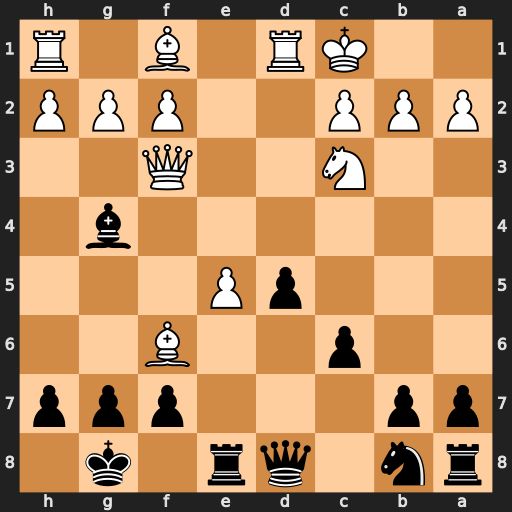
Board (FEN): rn1qr1k1/pp3ppp/2p2B2/3pP3/6b1/2N2Q2/PPP2PPP/2KR1B1R
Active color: b
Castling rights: -
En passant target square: -
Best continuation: Bxf3 Bxd8 Bxd1